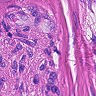
Metastatic tissue present: yes